Aerial crown-view tile of a tropical tree (Barro Colorado Island, Panama), acquired 20250217:
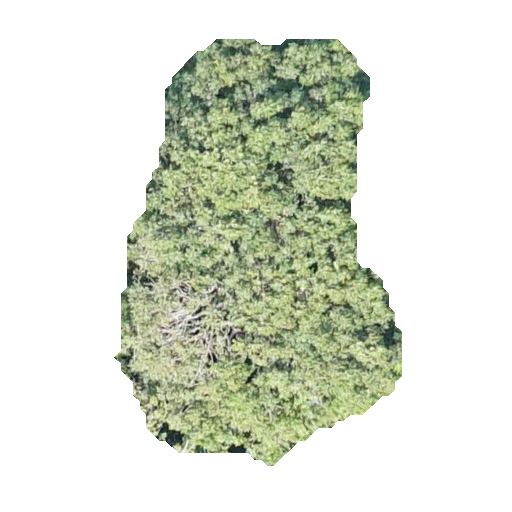
Species: Tachigali panamensis
GBIF accepted scientific name: Tachigali panamensis
Crown area: 132.037 m²